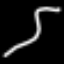
Label: squiggle